Question: I am trying to present a 'UIViewController' inside a 'UIPopoverController'. I've designed a view controller in Interface Builder, gave it a custom class (let's say 'MyAppTestViewController') and I'm trying to create a popover this way:
'''
MyAppTestViewController *fxViewController = [MyAppTestViewController new];
self.fxPopover = [[UIPopoverController alloc] initWithContentViewController:fxViewController];
self.fxPopover.popoverContentSize = CGSizeMake(1024, 120);
[self.fxPopover presentPopoverFromBarButtonItem:_fxButton permittedArrowDirections:UIPopoverArrowDirectionDown animated:NO];
'''
When I press the button, a popover is displayed at the correct place with the correct size, but it is empty. I've verified that the 'MyAppTestViewController''s 'viewDidAppear' method is being called (by 'NSLog'), but the Popover's inside is empty:

Am I missing something?
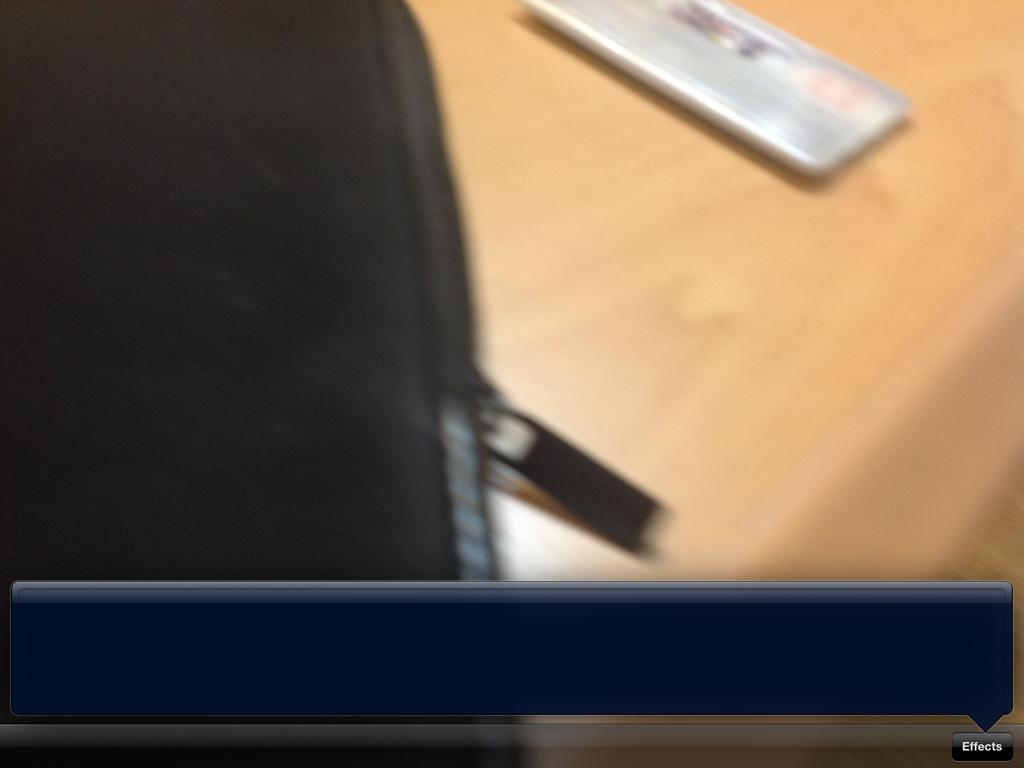
Answer: I see that you mentioned in a comment that you're using a storyboard. So why not use a popover segue to your 'MyAppTestViewController'? You could wire the segue directly to the Effects button on your toolbar. (Or, alternatively, call 'performSegueWithIdentifier:' from your presenting view controller.) You might do a quick test by just throwing a UILabel into 'MyAppTestViewController' right on the storyboard and seeing if it displays properly.